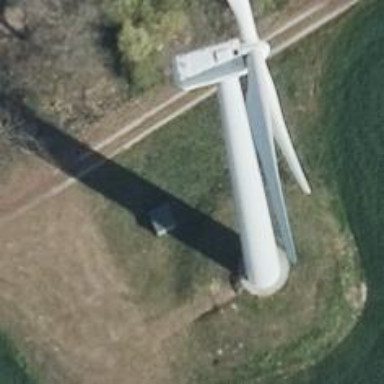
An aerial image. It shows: Wind generator using horizontal axis wind turbines.